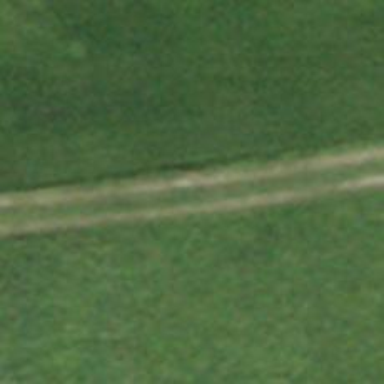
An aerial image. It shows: Designated golf cart path with grass surface.